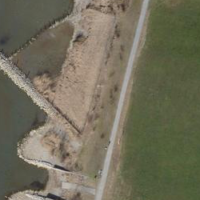
EUNIS habitat code: 25
Species observed at this site:
Cichorium intybus
Prunus spinosa
Oenothera glazioviana